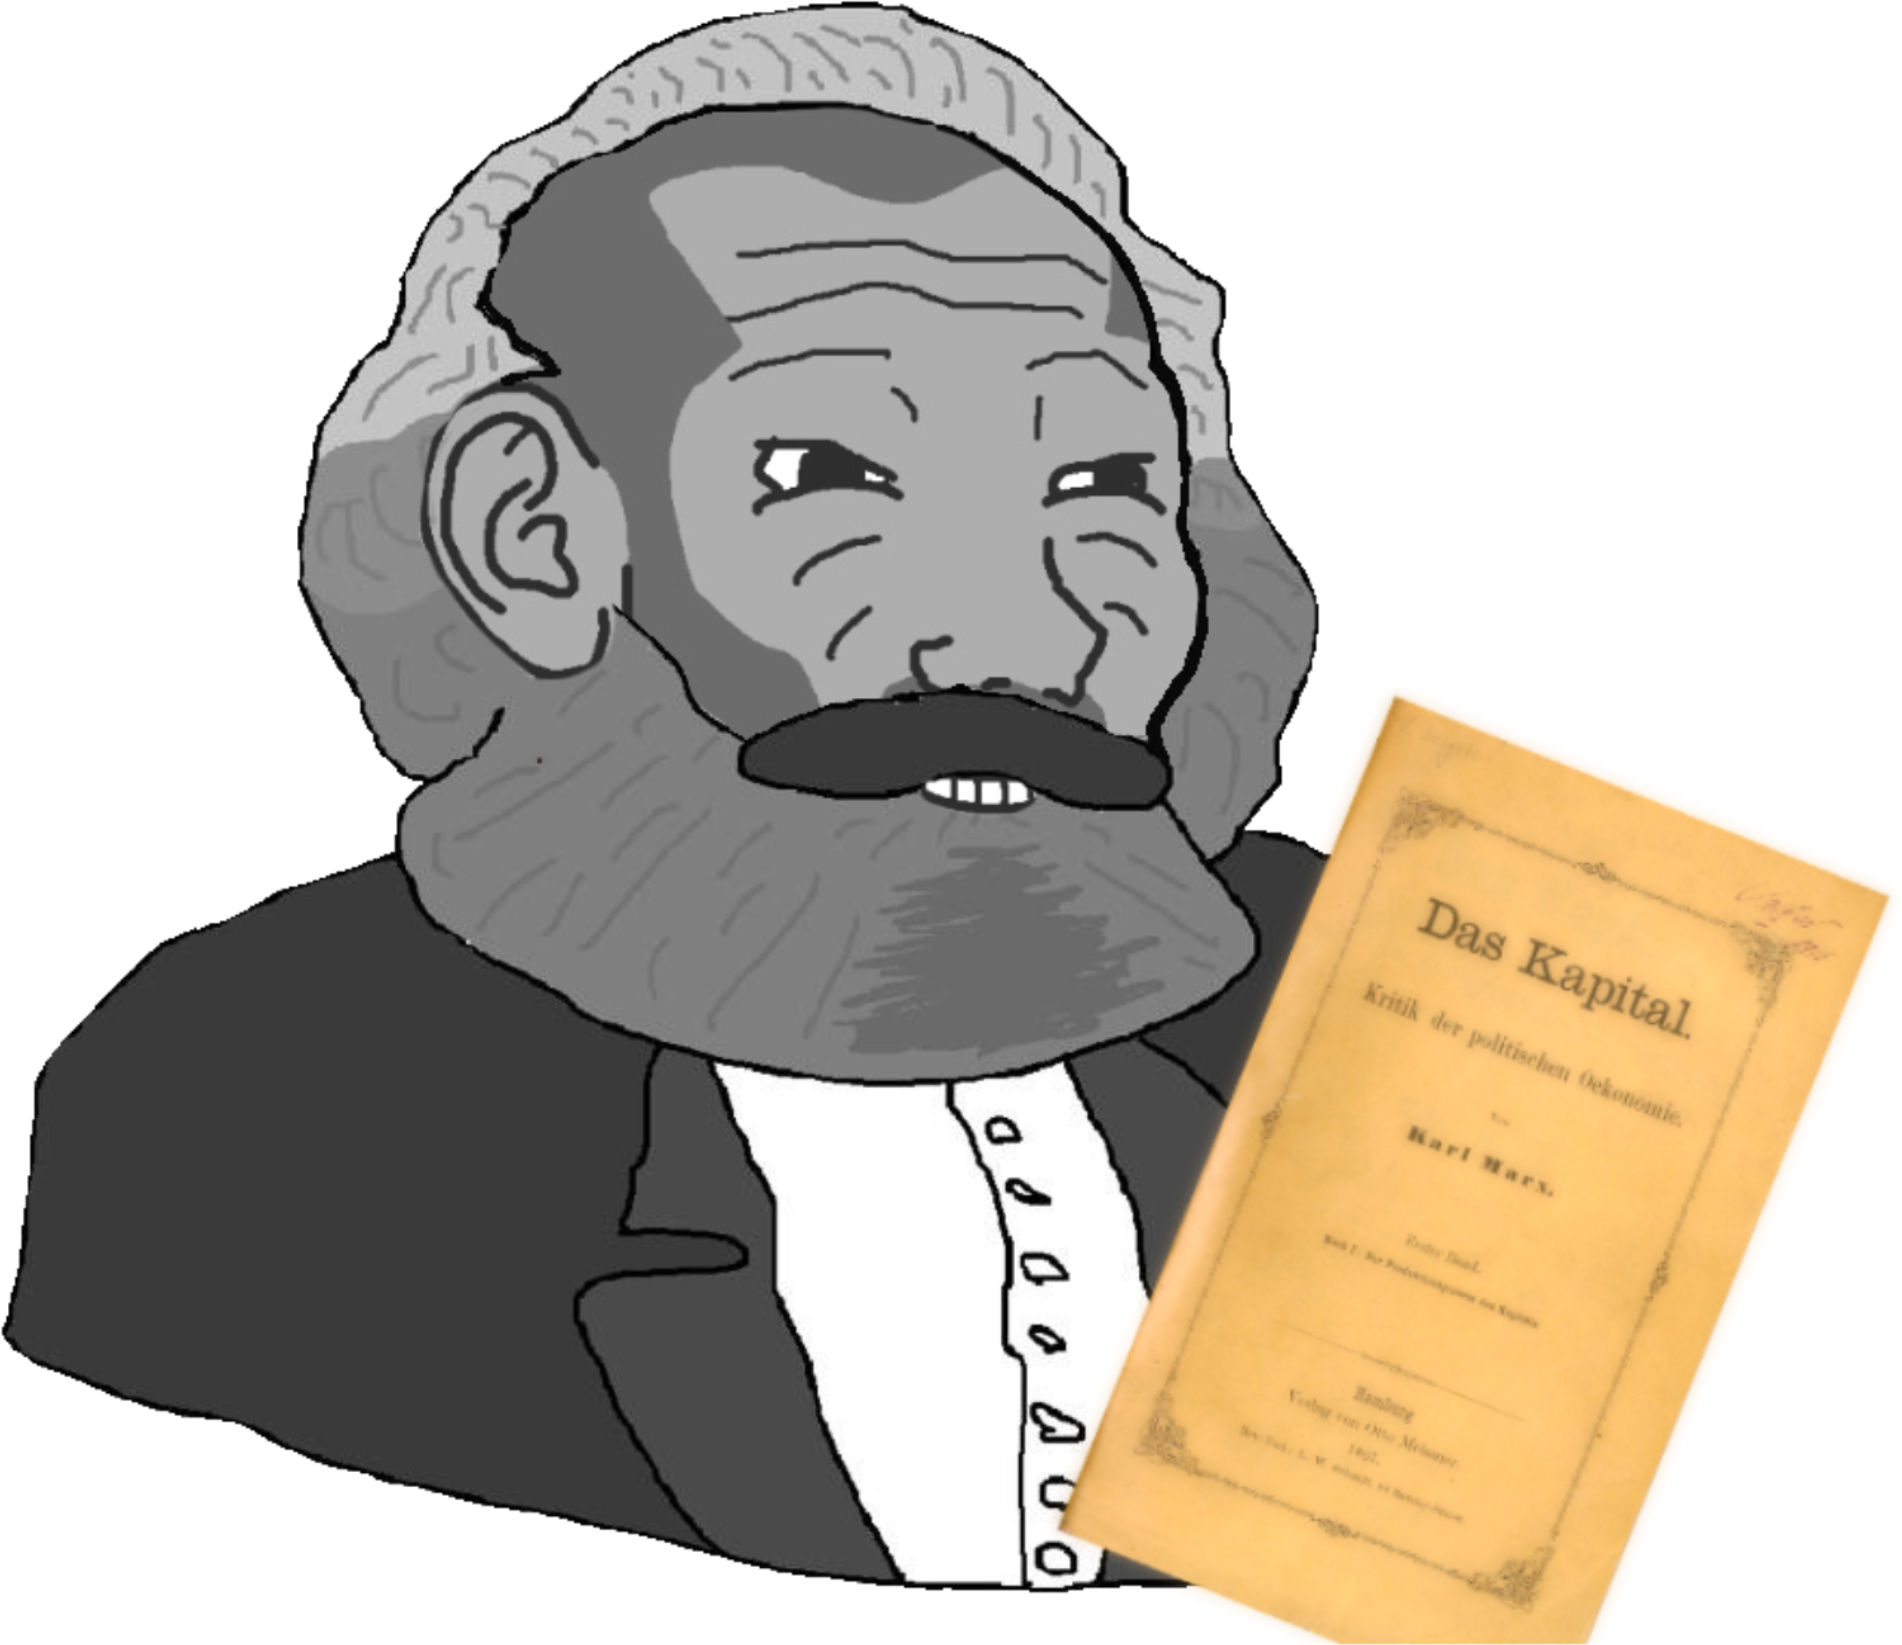
Label: 5_Grey_Chad